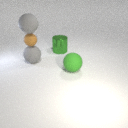
large gray rubber sphere below small brown rubber sphere